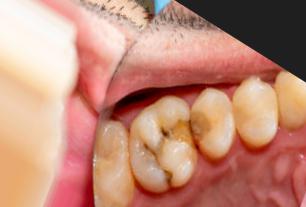
Condition: Caries